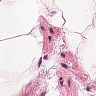
Metastatic tissue present: no